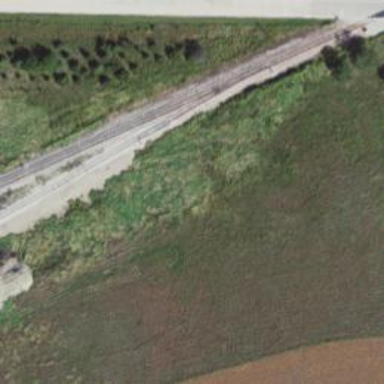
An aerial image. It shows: Trap point for railway derailment prevention.